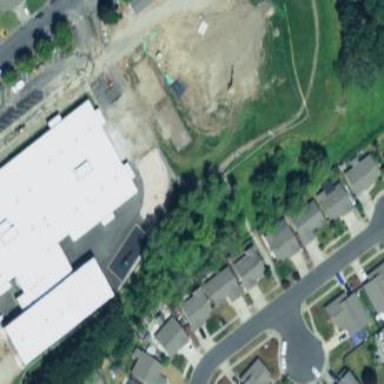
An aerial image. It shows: School building.